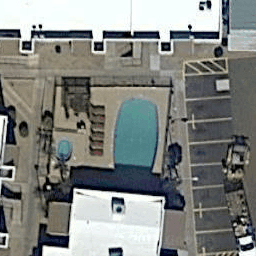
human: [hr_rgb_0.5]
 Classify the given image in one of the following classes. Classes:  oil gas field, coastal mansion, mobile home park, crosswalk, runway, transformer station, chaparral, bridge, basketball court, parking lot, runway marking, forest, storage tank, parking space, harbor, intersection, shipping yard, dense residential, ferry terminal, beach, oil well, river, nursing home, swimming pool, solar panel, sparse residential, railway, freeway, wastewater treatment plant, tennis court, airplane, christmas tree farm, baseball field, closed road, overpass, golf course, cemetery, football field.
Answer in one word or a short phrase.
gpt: swimming pool